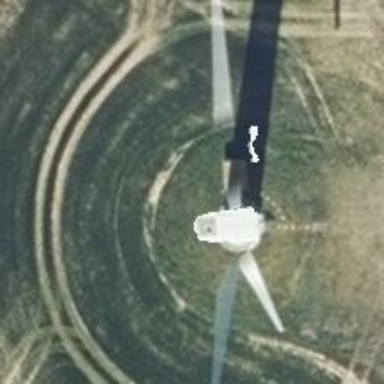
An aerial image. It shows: Wind generator powered by horizontal-axis wind turbine.